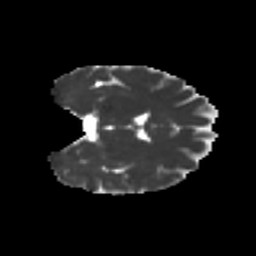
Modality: MD
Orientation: coronal
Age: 43
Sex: female
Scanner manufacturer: ge
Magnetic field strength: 3 T
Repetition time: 7.8 s
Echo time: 0.0608 s